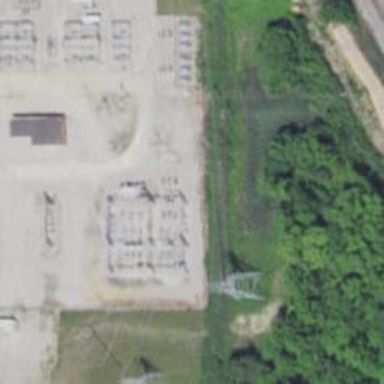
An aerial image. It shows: Switch used for power control.